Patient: sex F, age 71
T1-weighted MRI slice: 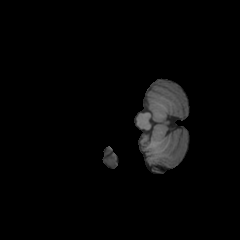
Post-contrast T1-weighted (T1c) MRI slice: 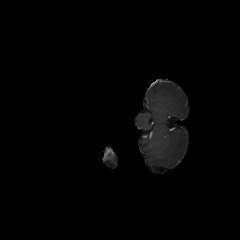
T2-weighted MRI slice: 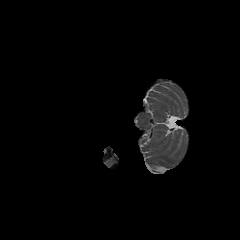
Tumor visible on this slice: no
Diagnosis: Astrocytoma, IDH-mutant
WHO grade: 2